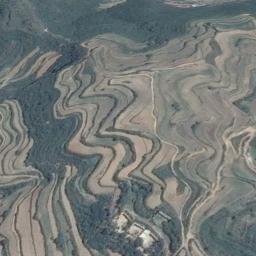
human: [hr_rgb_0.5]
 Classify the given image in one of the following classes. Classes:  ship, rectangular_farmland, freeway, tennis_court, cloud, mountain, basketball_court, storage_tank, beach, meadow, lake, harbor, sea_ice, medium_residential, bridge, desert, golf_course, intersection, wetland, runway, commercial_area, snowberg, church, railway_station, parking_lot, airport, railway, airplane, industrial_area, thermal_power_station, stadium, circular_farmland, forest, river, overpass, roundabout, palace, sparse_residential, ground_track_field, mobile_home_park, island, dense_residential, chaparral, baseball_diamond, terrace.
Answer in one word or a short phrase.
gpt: terrace